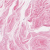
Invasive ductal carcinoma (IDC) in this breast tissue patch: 0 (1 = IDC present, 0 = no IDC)